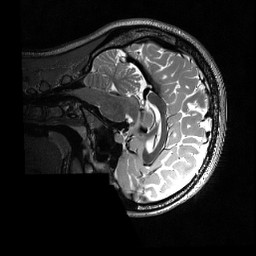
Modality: T2w
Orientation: sagittal
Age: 21
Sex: female
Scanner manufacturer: siemens
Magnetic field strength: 3 T
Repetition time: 3.2 s
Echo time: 0.56 s